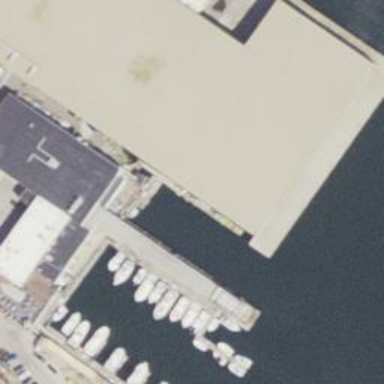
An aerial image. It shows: Man-made pier.